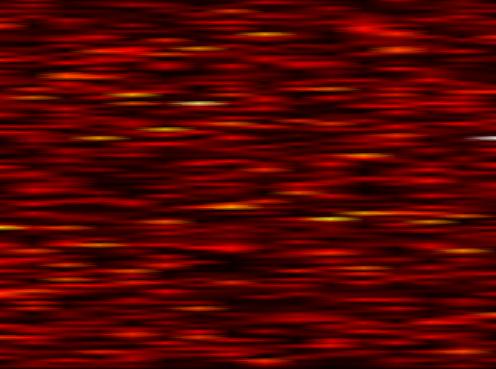
Label: FOFDM